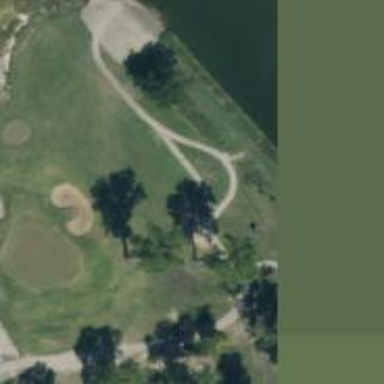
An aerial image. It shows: Pathway for golfing.